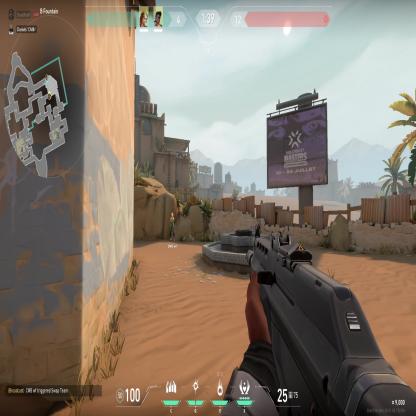
Label: teammate